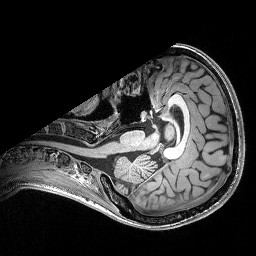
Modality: T1w
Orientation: axial
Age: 25
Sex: female
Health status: healthy
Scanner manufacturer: siemens
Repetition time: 2.53 s
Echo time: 0.00332 s